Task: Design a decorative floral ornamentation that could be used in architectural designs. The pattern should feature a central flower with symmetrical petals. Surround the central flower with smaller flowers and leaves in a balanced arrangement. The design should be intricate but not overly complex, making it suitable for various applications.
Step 60:
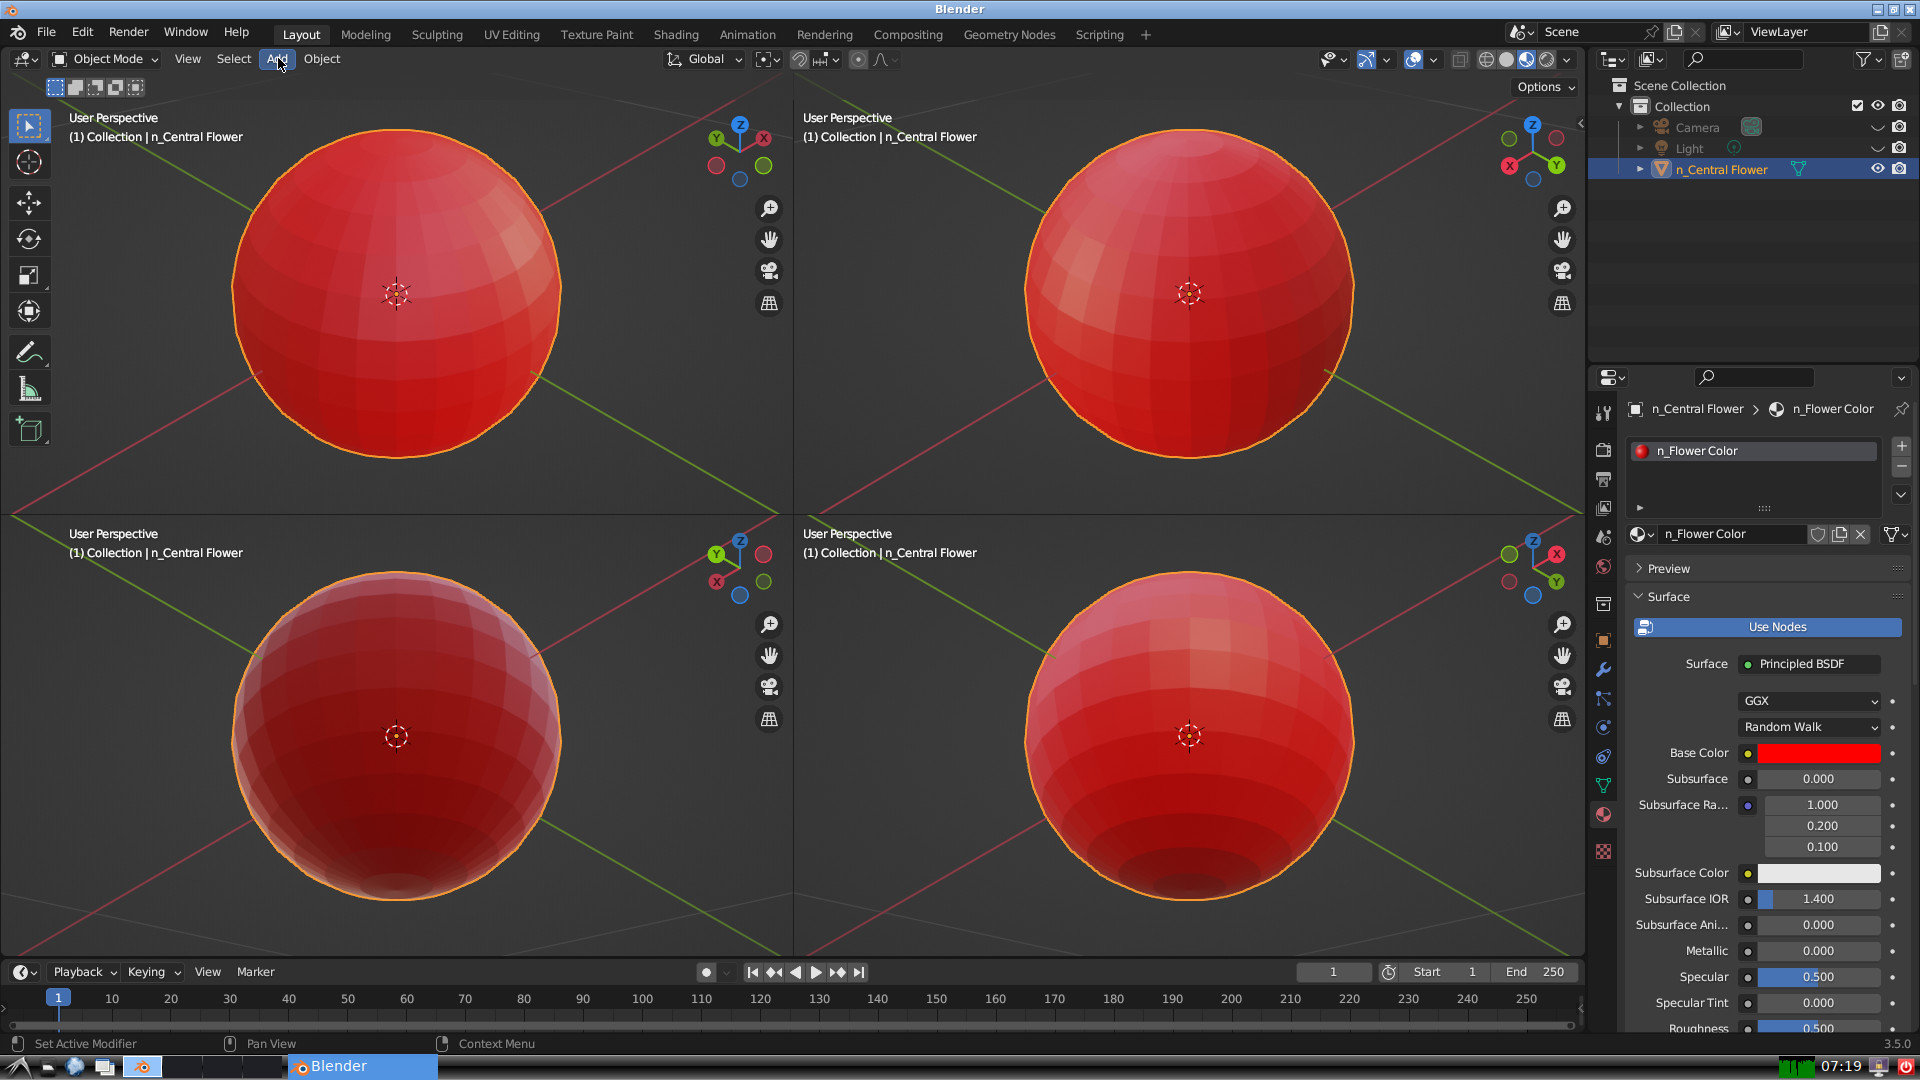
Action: click: no